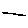
Label: line